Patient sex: F
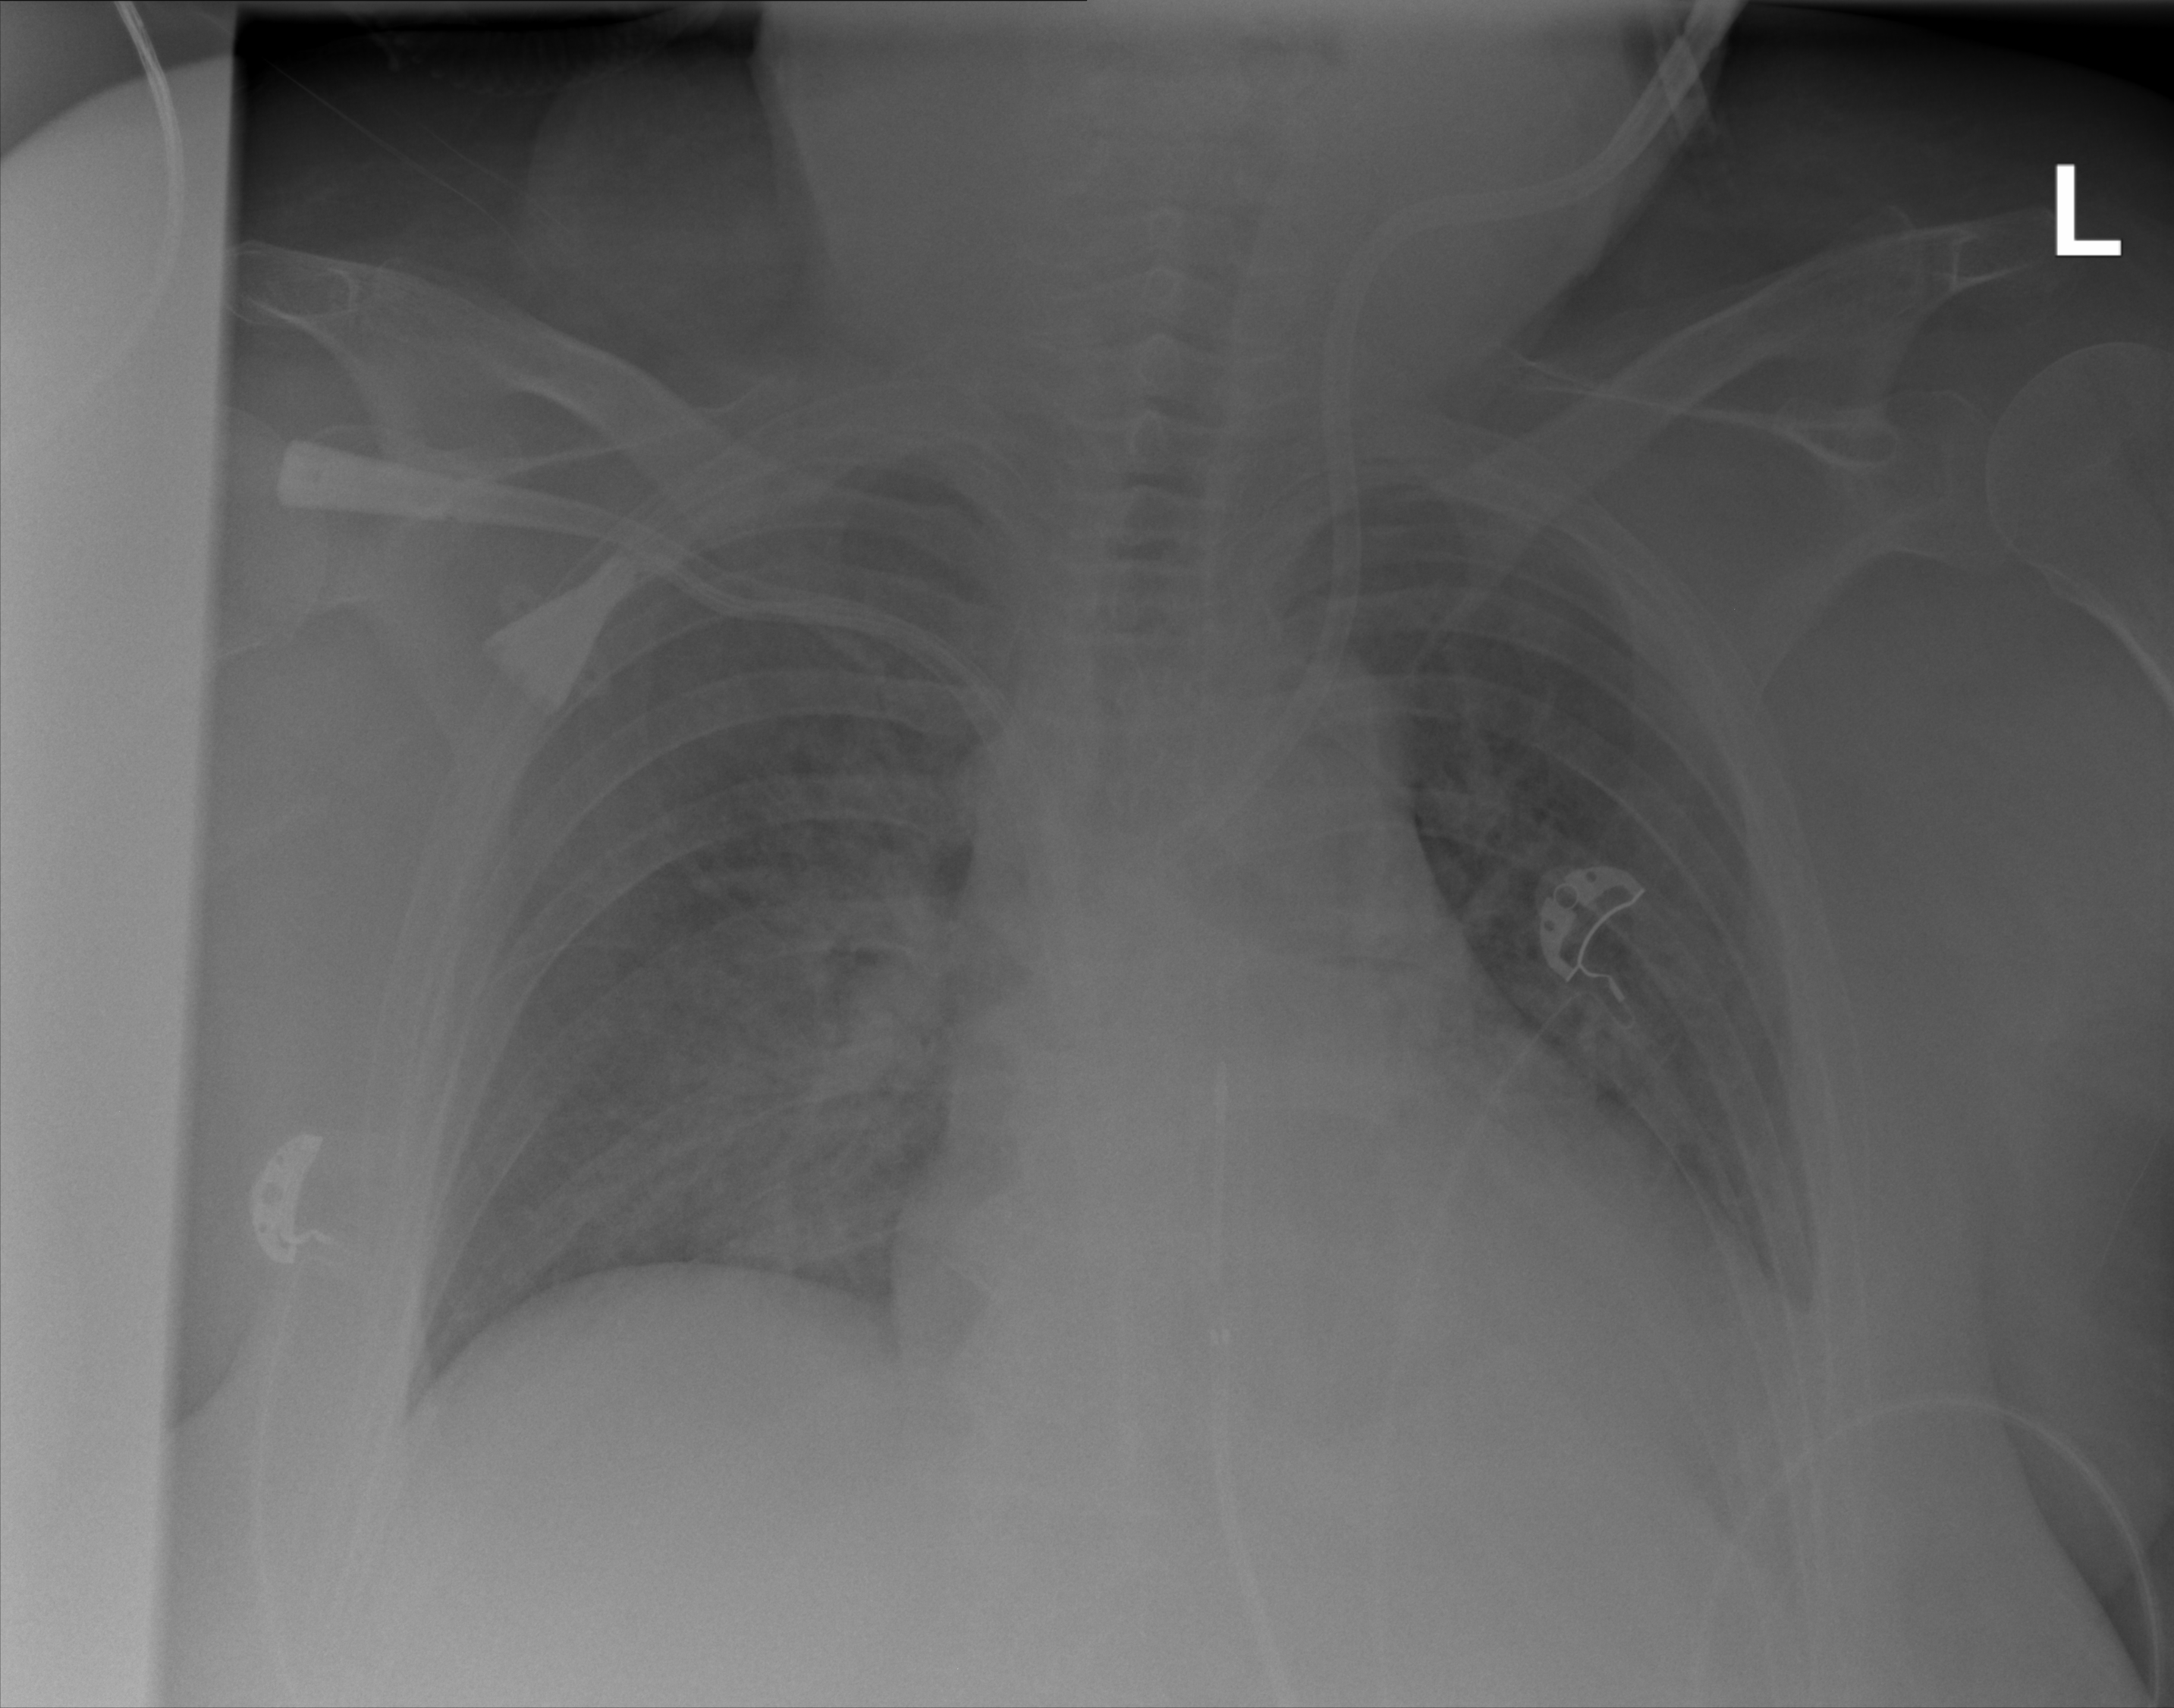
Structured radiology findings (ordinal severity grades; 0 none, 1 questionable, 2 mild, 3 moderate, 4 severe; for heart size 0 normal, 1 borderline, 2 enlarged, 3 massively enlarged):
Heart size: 1
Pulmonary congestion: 2
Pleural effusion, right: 0
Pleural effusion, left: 2
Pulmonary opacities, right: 2
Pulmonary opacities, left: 2
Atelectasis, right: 2
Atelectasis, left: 2